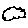
Label: cloud